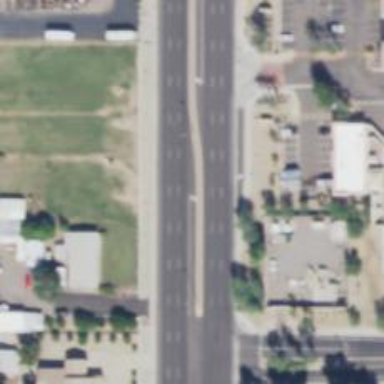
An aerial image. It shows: Secondary road with asphalt surface.